Question: What service is shown on the image?
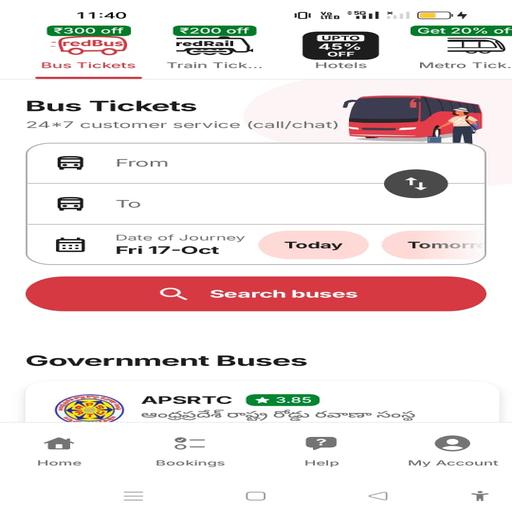
Answer: Bus tickets